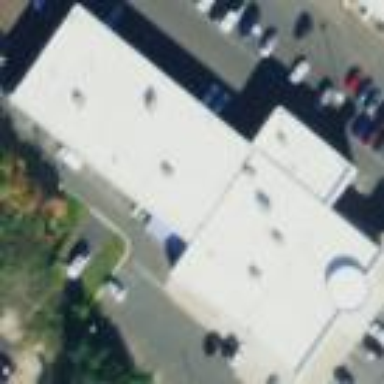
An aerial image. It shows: Car shop building.